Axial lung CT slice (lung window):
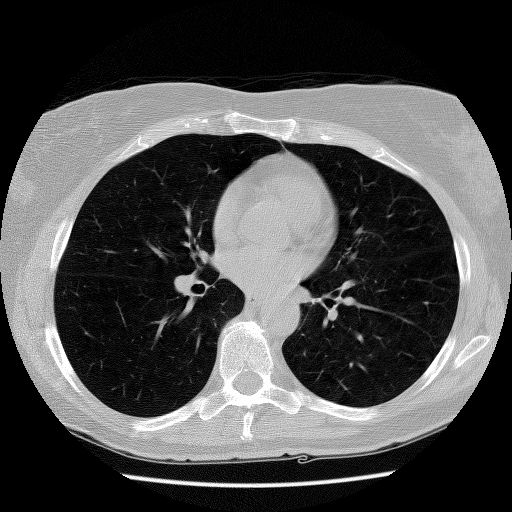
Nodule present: no